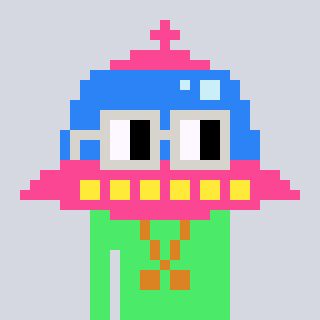
a pixel art character with square light gray glasses, a ufo-shaped head and a teal-colored body on a cool background